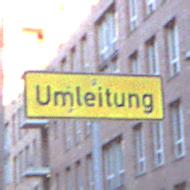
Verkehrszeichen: Umleitungsankuendigung
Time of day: SunriseSunset
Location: Outdoor (Urban)
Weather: Clear
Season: NotSpecified
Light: Natural